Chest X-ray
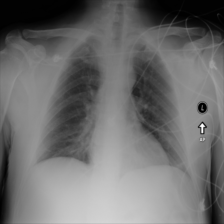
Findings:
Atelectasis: positive
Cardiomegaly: negative
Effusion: negative
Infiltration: positive
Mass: negative
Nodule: negative
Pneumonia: negative
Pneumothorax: negative
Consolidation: negative
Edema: negative
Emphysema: negative
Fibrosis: negative
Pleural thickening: negative
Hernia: negative